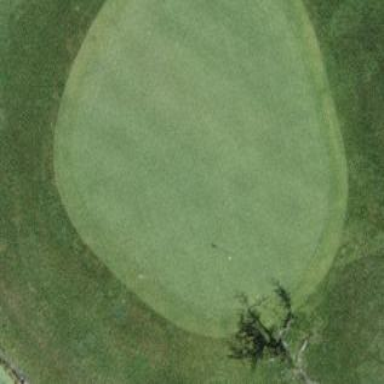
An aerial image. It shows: Green golf area with grass land use.